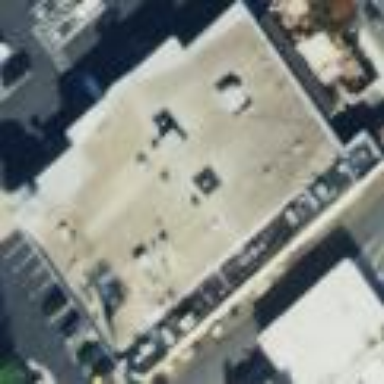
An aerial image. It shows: Commercial building.